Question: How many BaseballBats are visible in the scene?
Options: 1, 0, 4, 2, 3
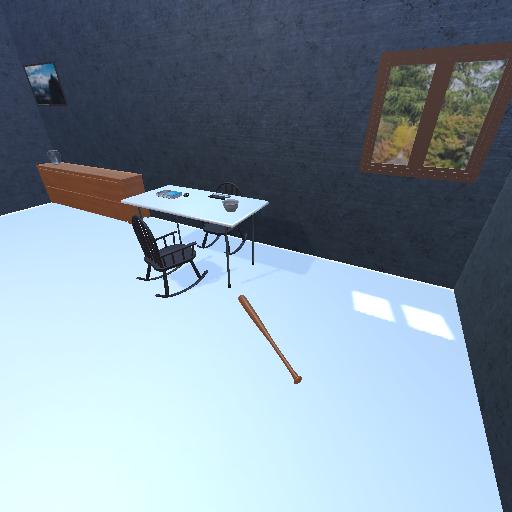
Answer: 1